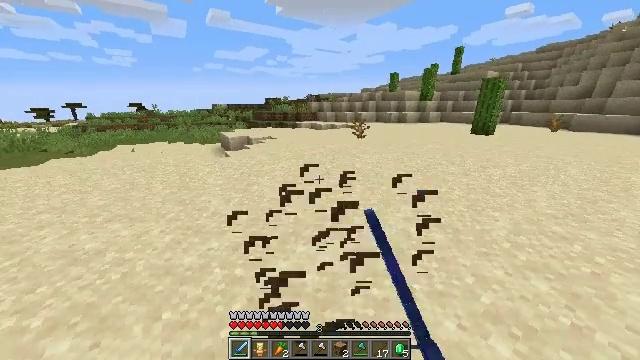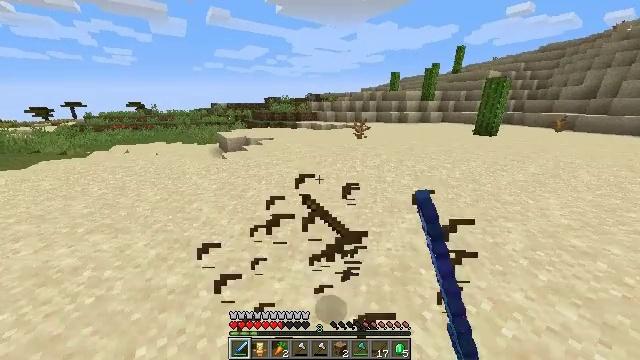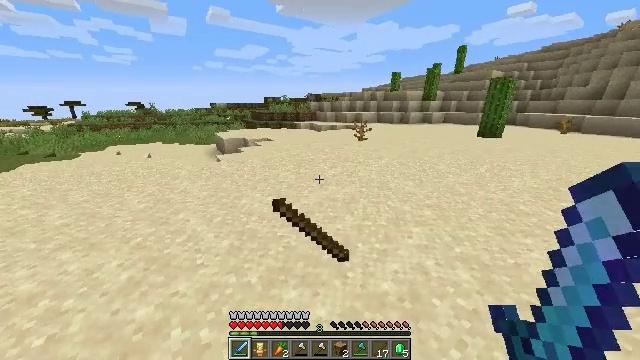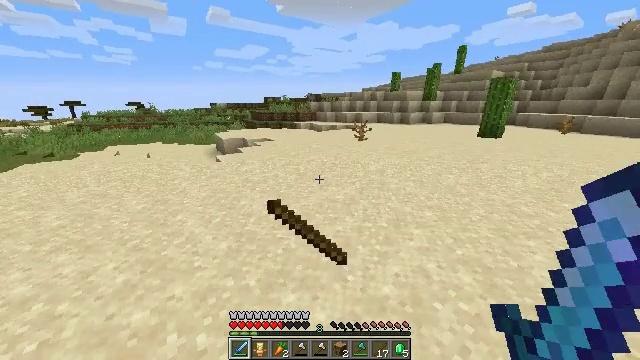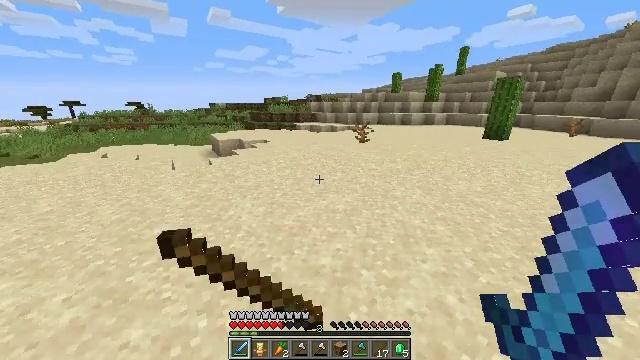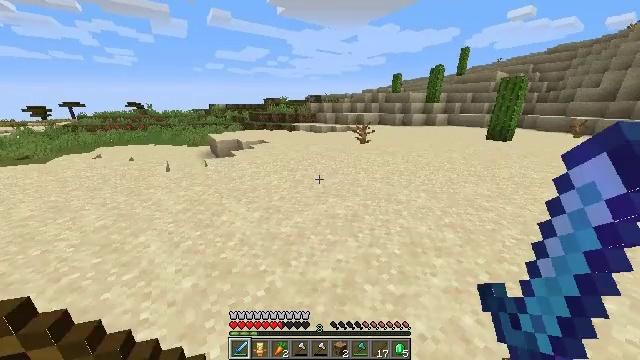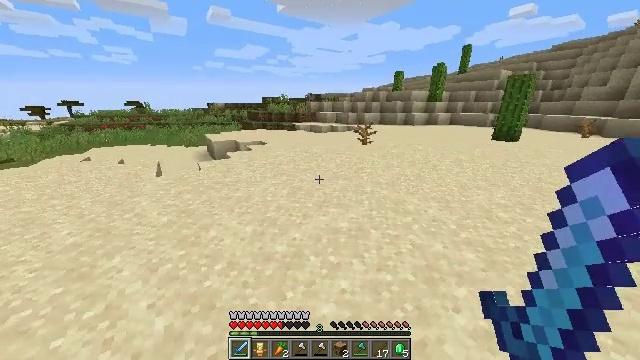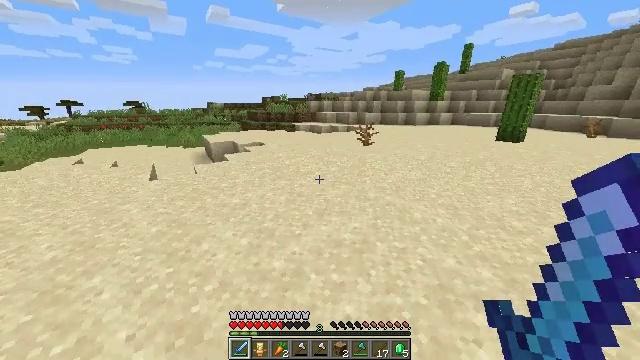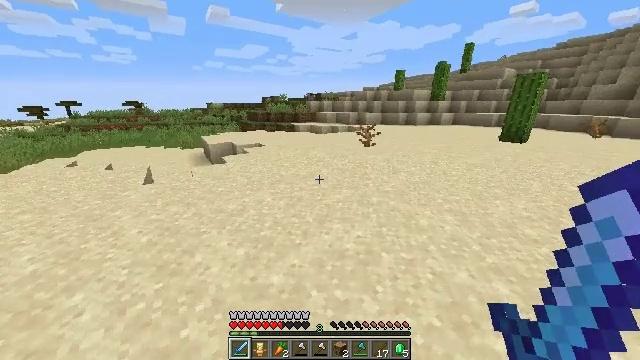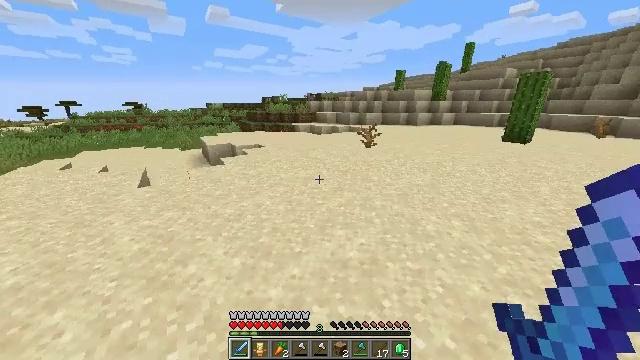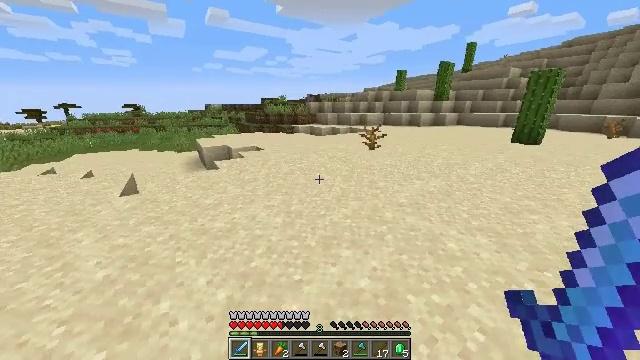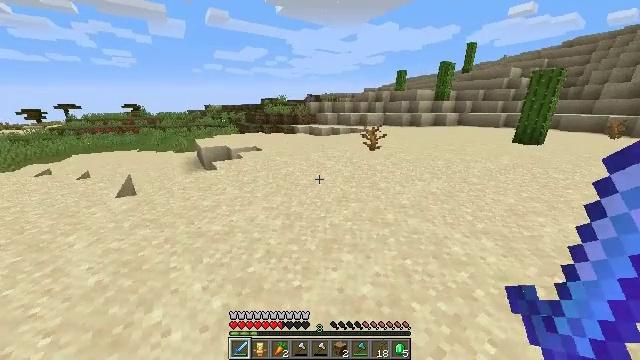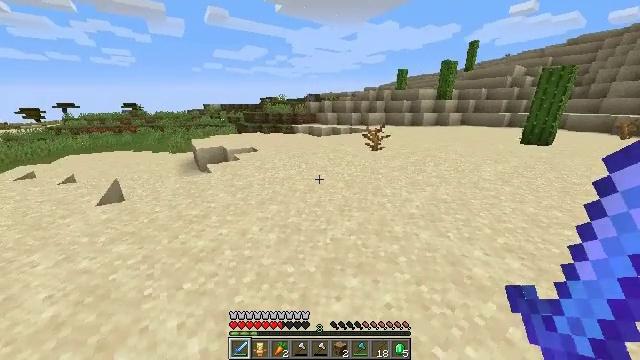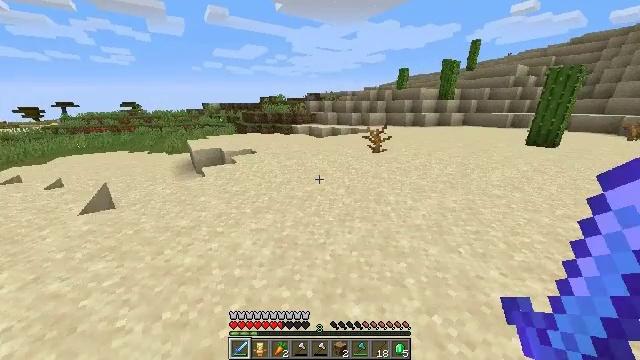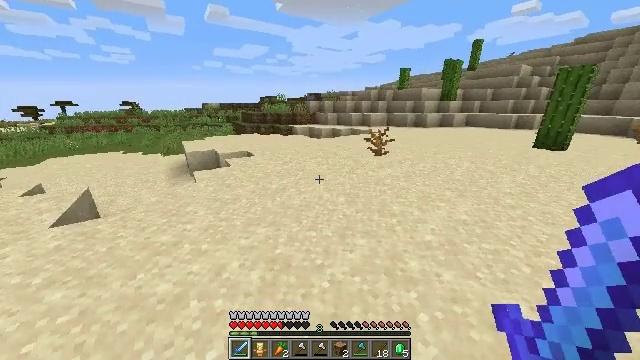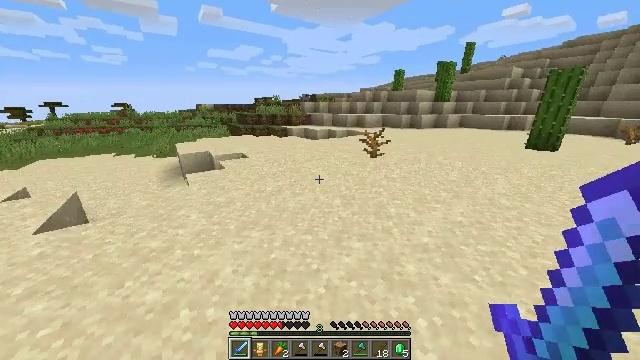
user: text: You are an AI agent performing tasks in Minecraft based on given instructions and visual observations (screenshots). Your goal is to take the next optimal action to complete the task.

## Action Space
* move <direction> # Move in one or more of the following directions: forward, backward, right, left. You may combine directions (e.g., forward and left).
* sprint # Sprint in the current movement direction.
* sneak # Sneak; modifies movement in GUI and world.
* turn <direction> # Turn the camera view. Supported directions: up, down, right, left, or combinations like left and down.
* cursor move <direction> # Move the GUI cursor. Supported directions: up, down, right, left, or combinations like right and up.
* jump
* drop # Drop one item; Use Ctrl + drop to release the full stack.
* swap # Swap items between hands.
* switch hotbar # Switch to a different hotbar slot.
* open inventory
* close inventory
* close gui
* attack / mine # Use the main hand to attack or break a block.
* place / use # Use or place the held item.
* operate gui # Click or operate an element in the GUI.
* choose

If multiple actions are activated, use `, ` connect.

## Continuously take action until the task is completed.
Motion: motion action
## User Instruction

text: Collect the dead bush from dry areas.
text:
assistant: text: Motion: move forward
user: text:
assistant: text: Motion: move forward
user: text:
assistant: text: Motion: move forward
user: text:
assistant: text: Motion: move forward
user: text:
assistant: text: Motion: move forward
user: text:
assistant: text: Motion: move forward
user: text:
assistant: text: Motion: move forward
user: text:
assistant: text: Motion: move forward
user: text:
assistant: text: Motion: move forward
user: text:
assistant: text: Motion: move forward
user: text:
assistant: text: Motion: move forward
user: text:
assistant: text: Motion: move forward
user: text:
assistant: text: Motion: move forward
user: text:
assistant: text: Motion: move forward
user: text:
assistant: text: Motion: move forward, turn right
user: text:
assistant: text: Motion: move forward
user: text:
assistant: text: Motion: move forward, turn right
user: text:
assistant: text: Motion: move forward, turn right
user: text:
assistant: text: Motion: move forward, turn right
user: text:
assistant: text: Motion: move forward
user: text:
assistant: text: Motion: move forward
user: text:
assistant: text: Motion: move forward, turn right
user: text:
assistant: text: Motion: move forward, turn right
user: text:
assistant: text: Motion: move forward, turn right
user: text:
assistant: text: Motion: move forward, turn right
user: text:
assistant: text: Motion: move forward, turn right
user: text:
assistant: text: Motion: move forward, turn right and down
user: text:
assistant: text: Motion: move forward, turn right
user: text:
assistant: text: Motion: move forward, turn right
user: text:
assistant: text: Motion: move forward, turn right